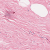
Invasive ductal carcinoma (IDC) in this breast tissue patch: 0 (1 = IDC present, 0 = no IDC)